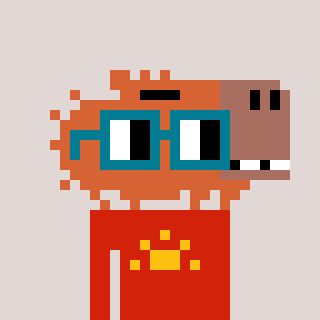
a pixel art character with square dark green glasses, a capybara-shaped head and a red-colored body on a warm background